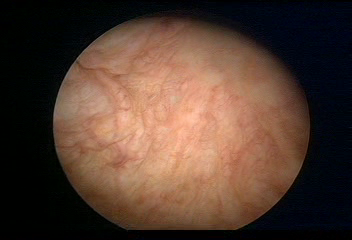
Modality: WLC
Class: Normal mucosa
Bladder cancer association: No